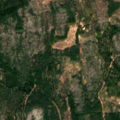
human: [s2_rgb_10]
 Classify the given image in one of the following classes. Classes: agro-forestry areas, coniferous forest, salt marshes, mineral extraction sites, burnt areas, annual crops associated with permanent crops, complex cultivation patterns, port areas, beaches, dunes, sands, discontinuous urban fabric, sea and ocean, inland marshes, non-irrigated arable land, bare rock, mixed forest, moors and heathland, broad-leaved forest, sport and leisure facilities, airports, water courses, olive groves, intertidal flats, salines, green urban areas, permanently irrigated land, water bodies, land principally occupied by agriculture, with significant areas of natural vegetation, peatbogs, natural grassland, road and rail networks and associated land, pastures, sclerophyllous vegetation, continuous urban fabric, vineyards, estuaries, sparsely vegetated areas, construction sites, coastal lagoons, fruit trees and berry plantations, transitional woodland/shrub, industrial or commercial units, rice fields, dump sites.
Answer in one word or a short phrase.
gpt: coniferous forest, mixed forest, transitional woodland/shrub